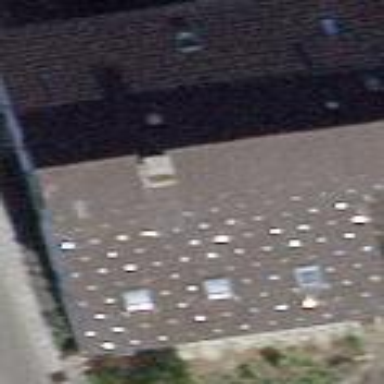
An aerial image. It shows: Building with tile roof.